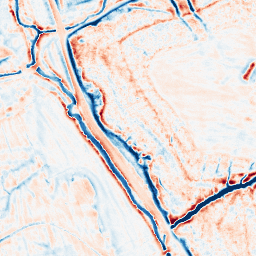
Category: edge_preserving
Decomposition family: bilateral
Decomposition parameters: d: 15
sigma_color: 100
sigma_space: 25
Upsampling method: bspline
Upsampling parameters: scale: 8
Upsampling scale: 8